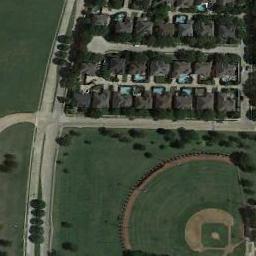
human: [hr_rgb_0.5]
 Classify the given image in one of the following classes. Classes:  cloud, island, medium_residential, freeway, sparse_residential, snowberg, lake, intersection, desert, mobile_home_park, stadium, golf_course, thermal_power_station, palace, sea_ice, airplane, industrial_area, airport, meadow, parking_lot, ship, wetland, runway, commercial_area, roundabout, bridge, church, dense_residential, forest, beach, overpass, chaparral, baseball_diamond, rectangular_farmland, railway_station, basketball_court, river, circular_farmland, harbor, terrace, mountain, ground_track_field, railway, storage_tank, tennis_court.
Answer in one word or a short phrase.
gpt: baseball_diamond